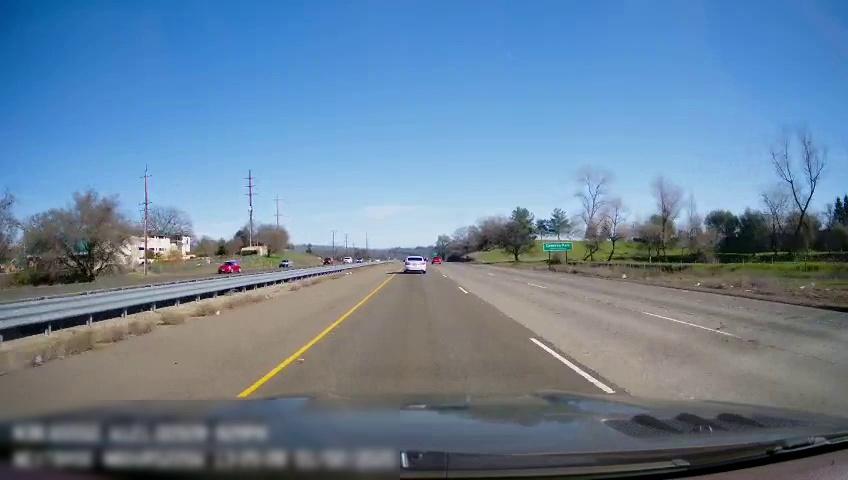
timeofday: Day
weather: Sunny
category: Drivable Space
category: Drivable Space
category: Vehicles | Car
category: Vehicles | Car
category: Vehicles | Car
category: Vehicles | Car
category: Vehicles | SUV
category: Vehicles | SUV
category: Lanes | Current Lane
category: Lanes | Current Lane
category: Lanes | Alternate Lane
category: Traffic | Signs